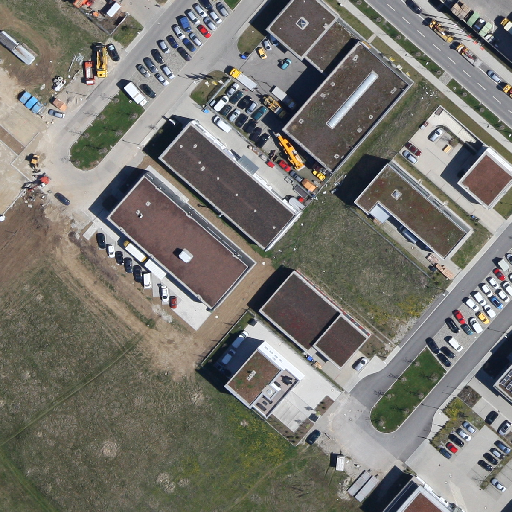
Referring expression: long truck